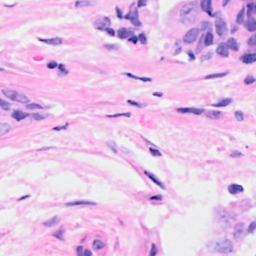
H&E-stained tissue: Breast